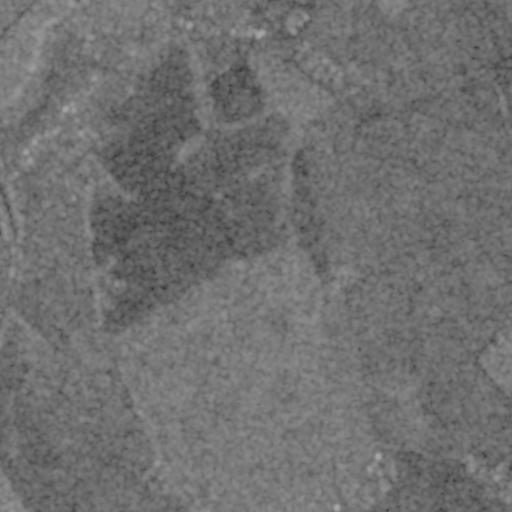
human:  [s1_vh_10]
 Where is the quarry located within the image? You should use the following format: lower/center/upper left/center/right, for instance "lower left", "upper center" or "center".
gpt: The quarry is located in the center left of the image.
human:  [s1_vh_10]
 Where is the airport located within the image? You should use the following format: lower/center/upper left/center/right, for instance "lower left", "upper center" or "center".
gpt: There is no airport in the image.

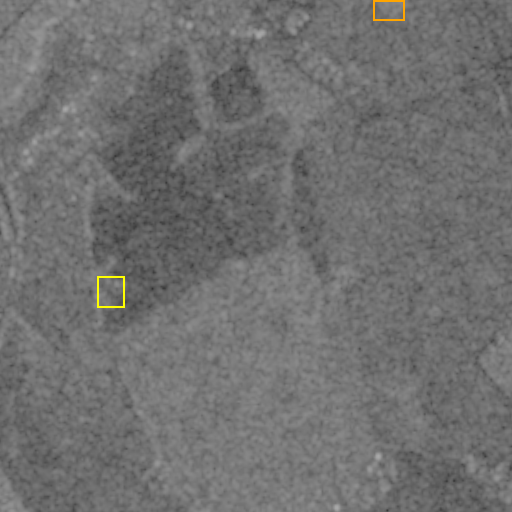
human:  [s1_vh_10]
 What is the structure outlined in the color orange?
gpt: The structure outlined in orange is a park.
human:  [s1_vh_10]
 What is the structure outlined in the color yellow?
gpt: The structure outlined in yellow is a quarry.
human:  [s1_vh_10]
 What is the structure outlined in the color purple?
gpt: There is no purple outline.